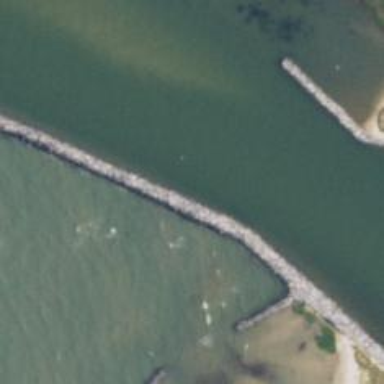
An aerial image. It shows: Breakwater structure.